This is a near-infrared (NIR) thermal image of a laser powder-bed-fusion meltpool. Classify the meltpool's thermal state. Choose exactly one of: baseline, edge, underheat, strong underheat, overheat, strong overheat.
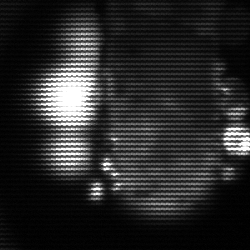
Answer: strong underheat